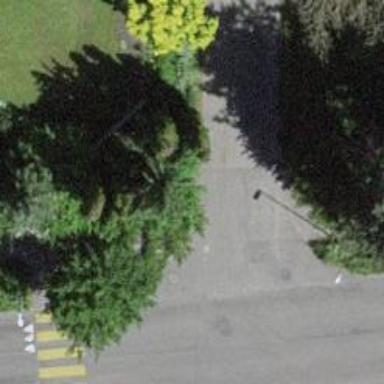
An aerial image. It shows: Post box is visible.